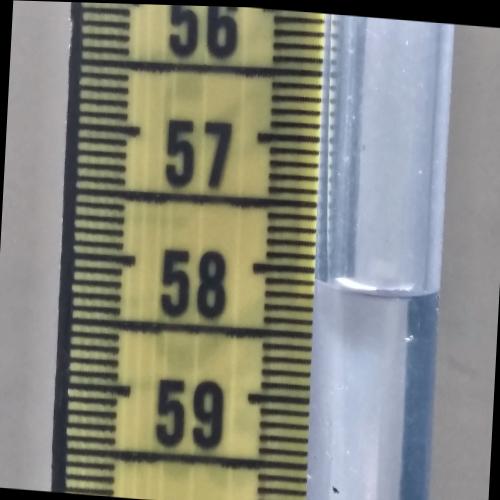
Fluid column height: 58.1 cm